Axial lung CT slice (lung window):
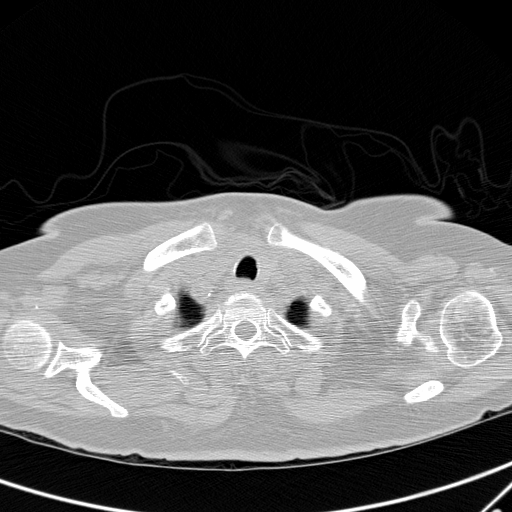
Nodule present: no